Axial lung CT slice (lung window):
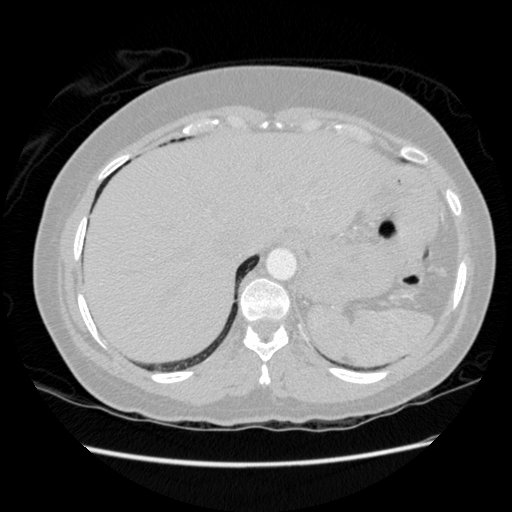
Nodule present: no